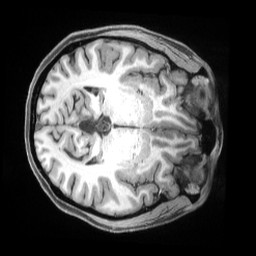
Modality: T1w
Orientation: axial
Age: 33
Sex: female
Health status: ill
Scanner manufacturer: siemens
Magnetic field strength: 3 T
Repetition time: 2.5 s
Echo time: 0.00181 s